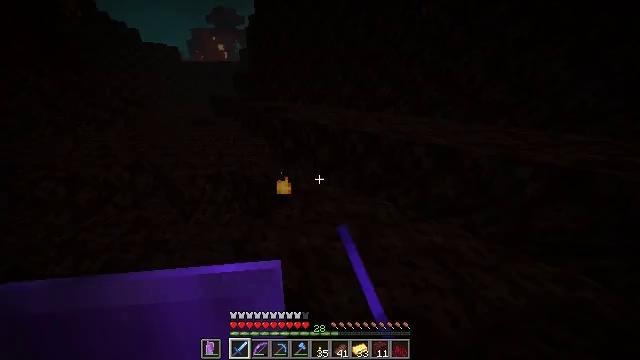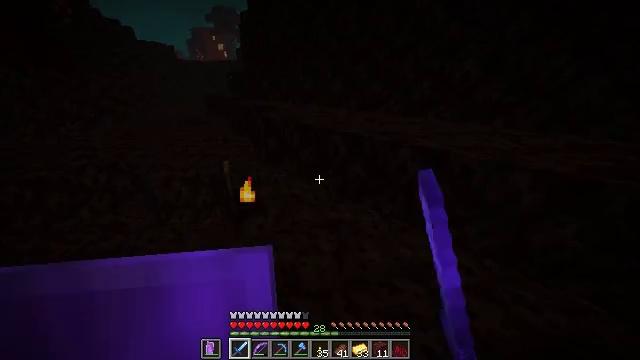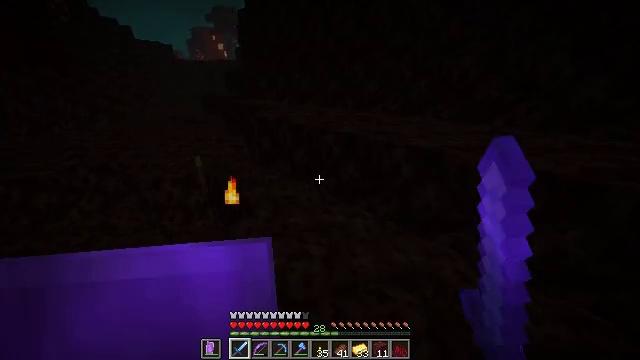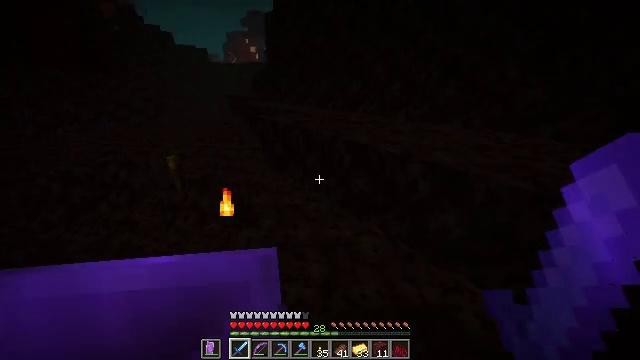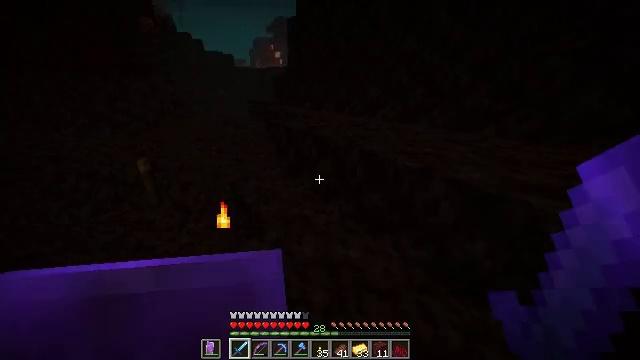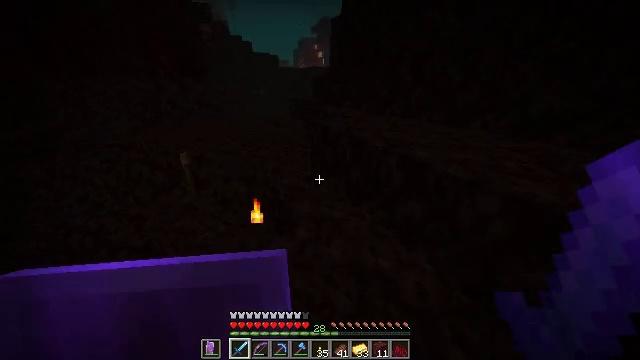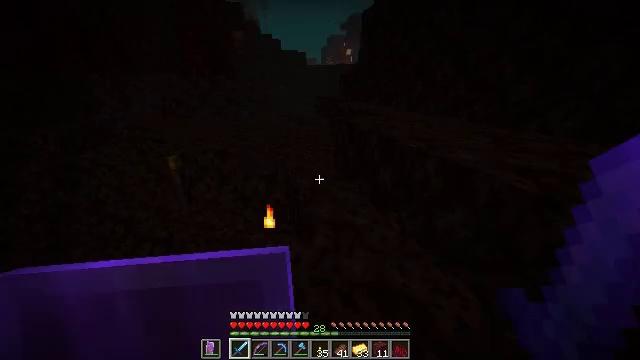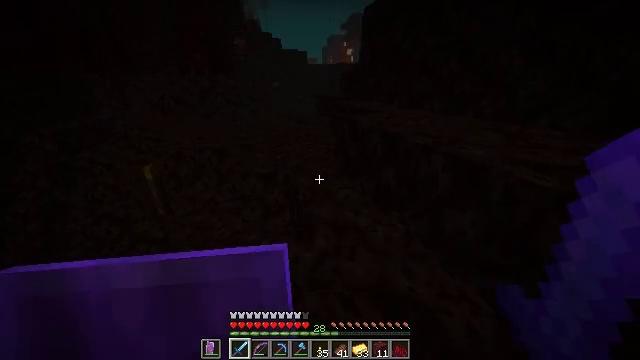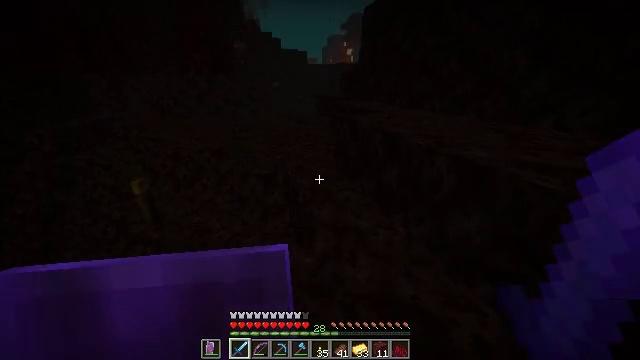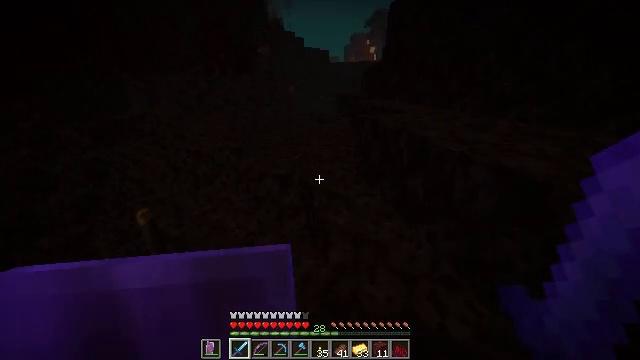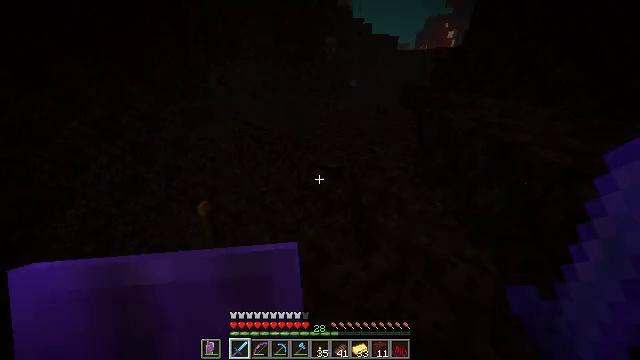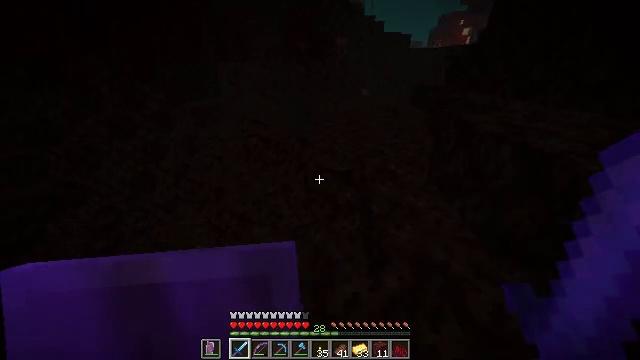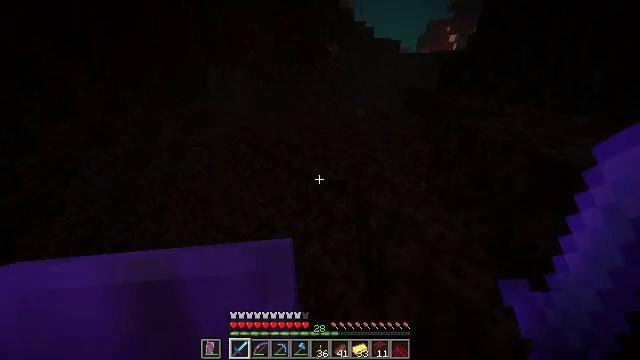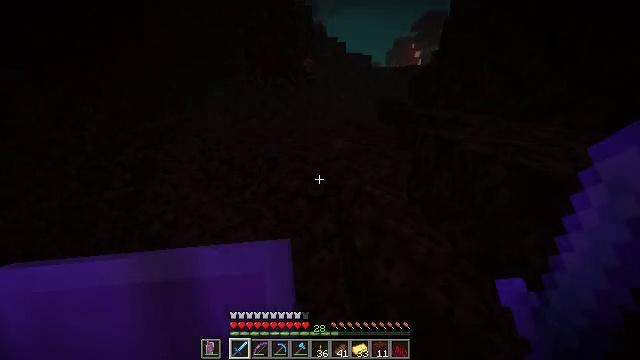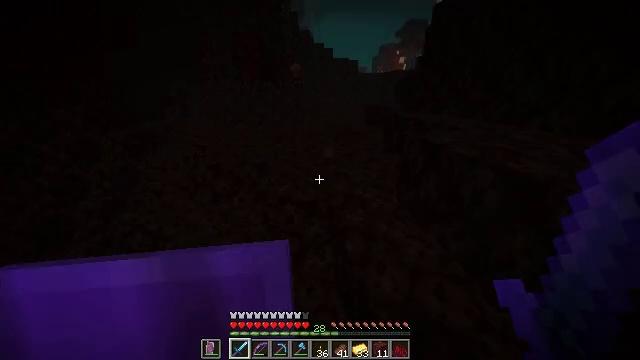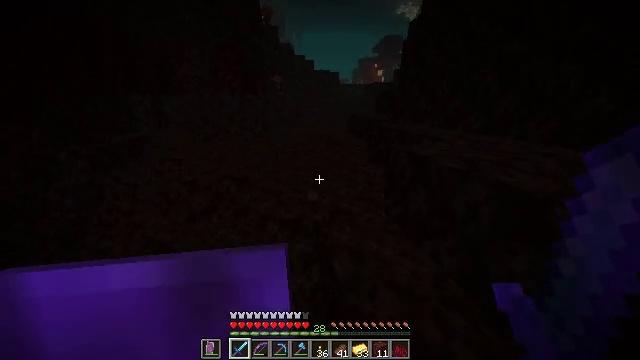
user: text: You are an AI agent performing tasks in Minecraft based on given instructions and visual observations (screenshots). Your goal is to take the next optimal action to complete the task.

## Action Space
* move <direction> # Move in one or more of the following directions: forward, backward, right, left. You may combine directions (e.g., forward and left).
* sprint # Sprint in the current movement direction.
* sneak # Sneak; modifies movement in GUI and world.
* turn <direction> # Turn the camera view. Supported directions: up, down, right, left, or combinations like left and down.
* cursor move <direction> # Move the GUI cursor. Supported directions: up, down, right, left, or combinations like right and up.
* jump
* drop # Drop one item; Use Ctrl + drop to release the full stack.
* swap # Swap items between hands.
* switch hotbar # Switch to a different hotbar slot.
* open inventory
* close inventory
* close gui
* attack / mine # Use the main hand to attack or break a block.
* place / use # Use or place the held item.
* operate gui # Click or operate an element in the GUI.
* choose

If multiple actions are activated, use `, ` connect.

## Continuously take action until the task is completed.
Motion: motion action
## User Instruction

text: Drop crimson roots.
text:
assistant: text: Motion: move forward and move right
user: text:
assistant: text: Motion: move forward and move right
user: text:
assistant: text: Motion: move forward and move right, turn left
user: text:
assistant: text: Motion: move forward, turn left
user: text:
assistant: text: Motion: move forward, turn left
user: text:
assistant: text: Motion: move forward, turn left
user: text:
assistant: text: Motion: move forward
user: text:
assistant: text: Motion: move forward
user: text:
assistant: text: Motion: move forward, turn left
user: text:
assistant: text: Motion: move forward, turn left and down
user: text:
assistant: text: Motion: move forward, turn left
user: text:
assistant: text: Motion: move forward, sprint, turn right and up
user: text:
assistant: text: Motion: move forward, sprint, turn right and up
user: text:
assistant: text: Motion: move forward, sprint, turn right and up
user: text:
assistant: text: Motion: move forward, turn right and up
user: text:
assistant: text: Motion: move forward, turn right and up
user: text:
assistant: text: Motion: move forward
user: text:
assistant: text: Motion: move forward
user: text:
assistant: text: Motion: move forward
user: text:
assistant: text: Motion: move forward, jump
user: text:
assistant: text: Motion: move forward, jump
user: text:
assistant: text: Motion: move forward, jump
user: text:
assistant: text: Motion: move forward
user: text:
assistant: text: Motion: move forward
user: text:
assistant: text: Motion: move forward
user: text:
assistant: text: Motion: move forward
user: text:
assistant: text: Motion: move forward
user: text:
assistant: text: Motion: move forward
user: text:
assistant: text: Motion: move forward
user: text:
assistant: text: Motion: move forward